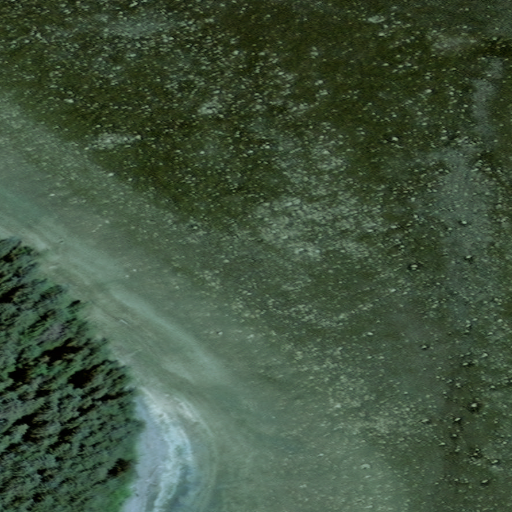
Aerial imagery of island in Alaska named Camp Island containing only unknown